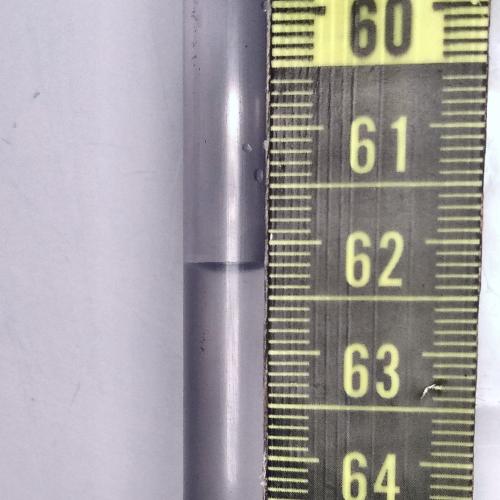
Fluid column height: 62.2 cm